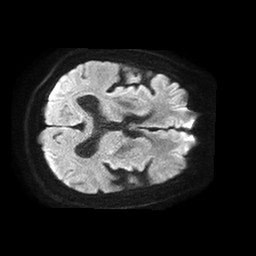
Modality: TRACE
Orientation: axial
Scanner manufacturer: philips
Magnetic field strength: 1.5 T
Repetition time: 4.6 s
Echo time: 0.08517 s